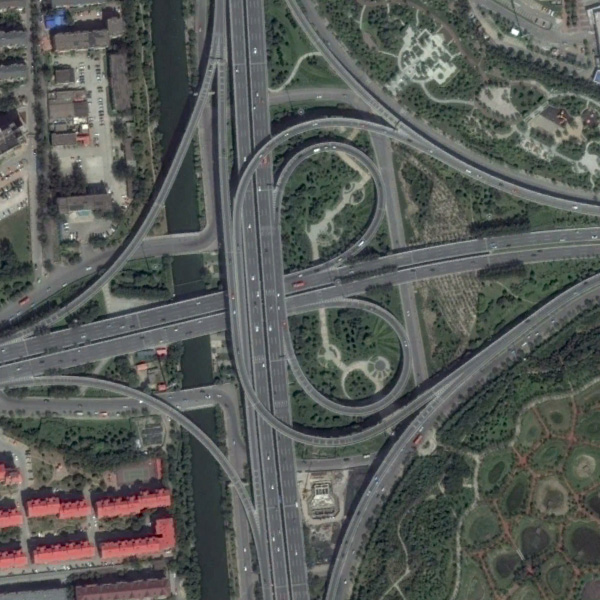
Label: Viaduct